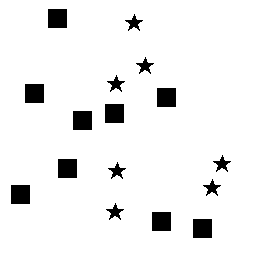
Squares: 9
Triangles: 0
Stars: 7
Total shapes: 16